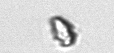
Label: Heterocapsa_rotundata